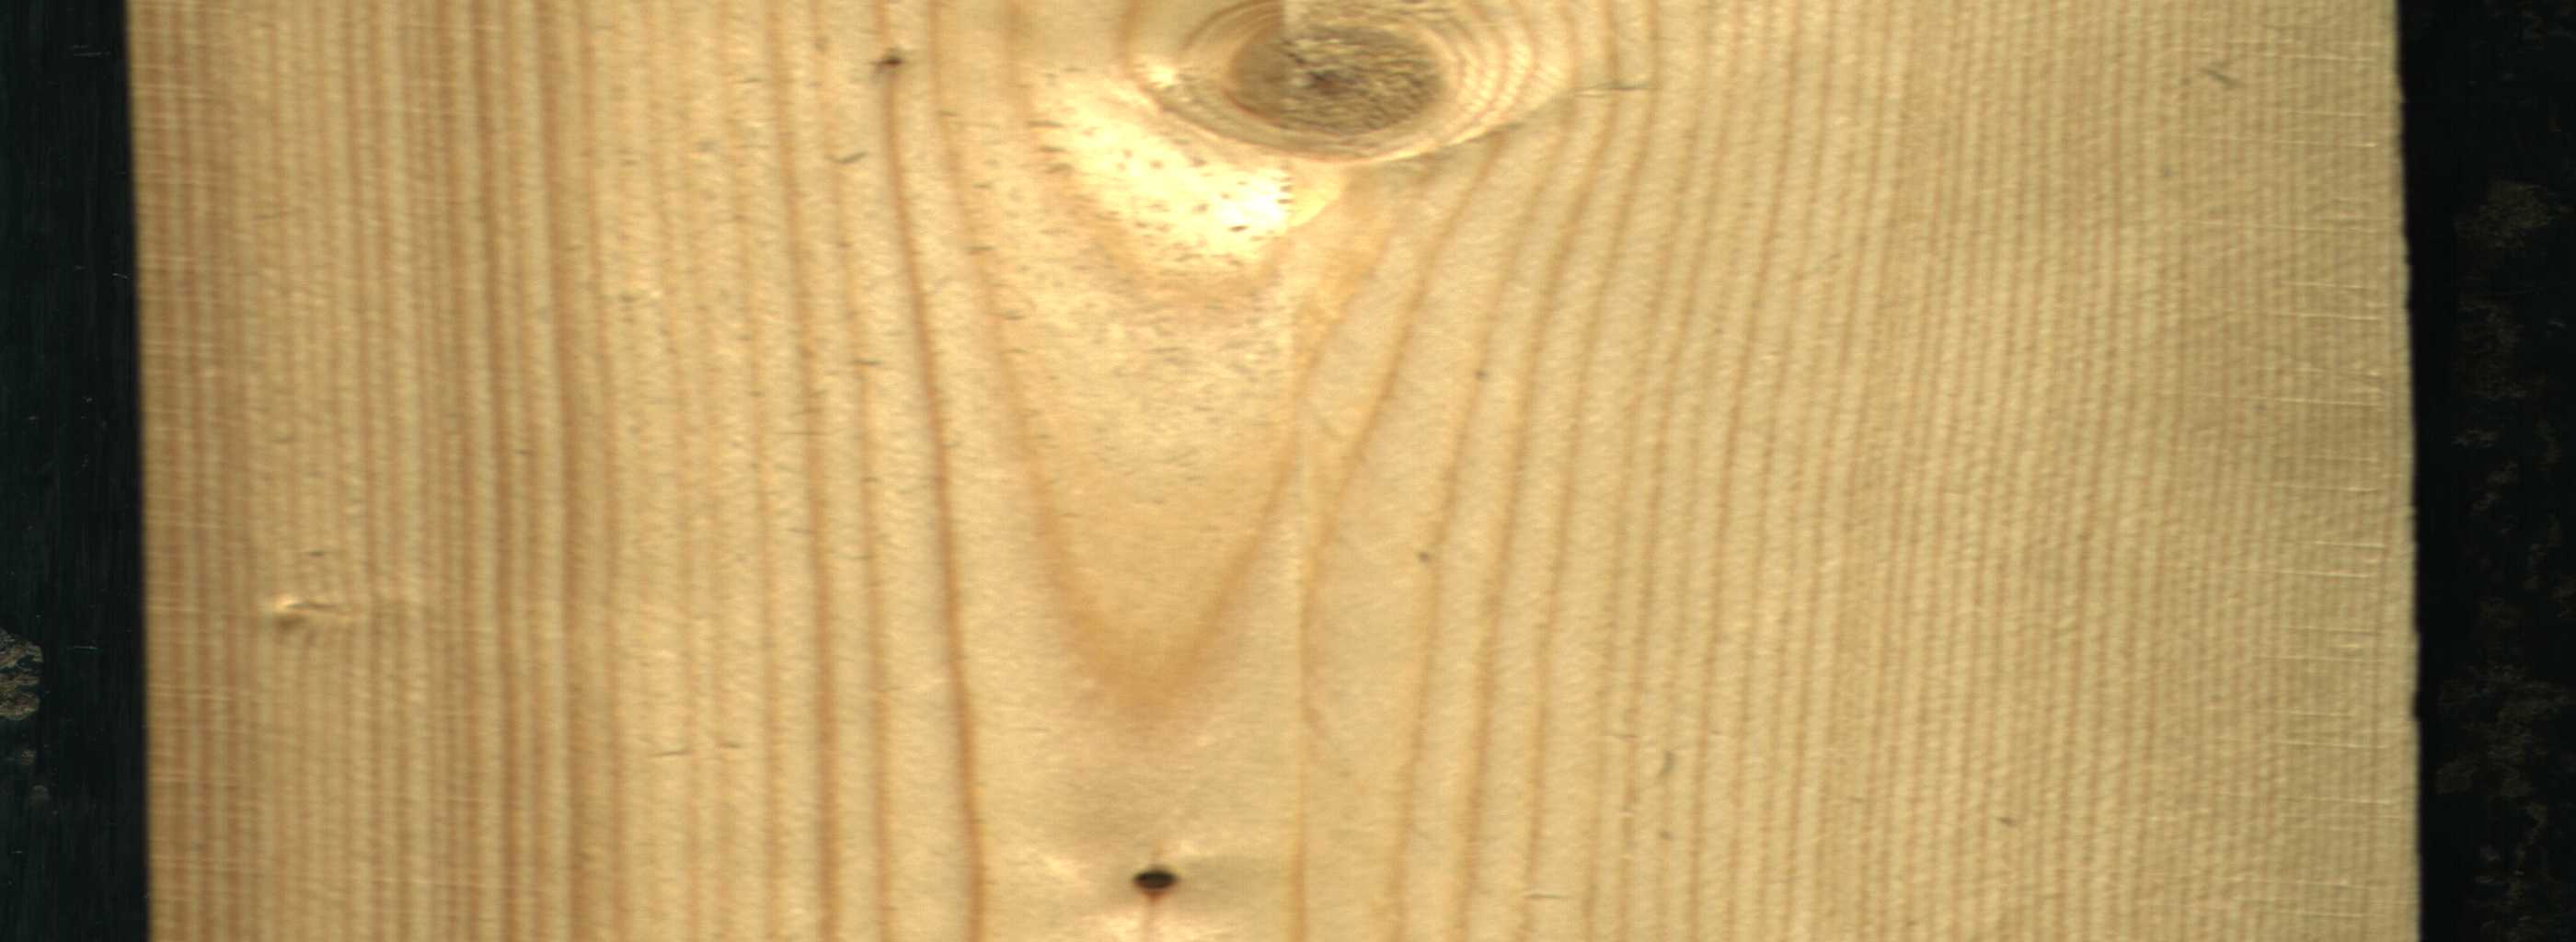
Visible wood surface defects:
Dead_Knot
Live_Knot